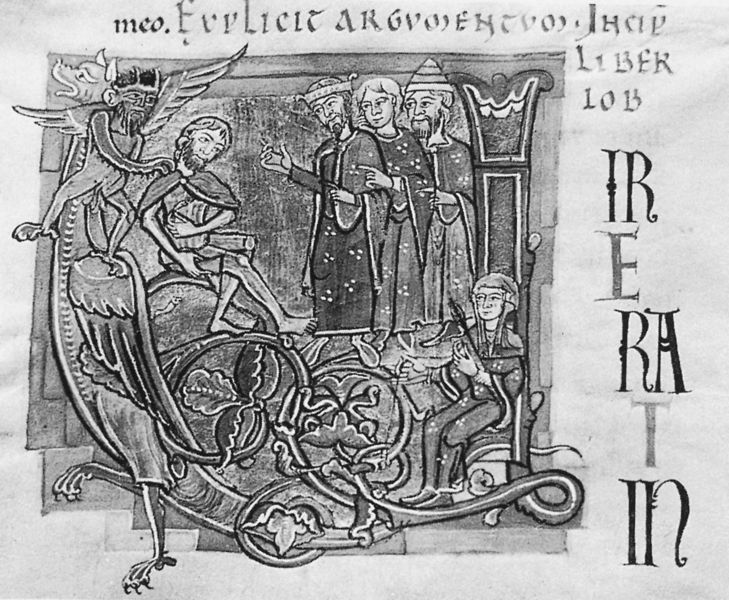
Titel: Bibel von St. Bénigne
Institution: Dijon, Bibliothèque Municipale
Schlagwörter: blätter, flügel, hand, mann, vogel, weiß, menschen, blumen, frau, hut, männer, schwarz, zeichnung, malerei, bibel, zweige, gewand, blatt, gesang, musik, krone, ranken, schrift, sitz, fahne, könig, thron, ornamente, zeigen, buch, schwarzweiß, text, buchstabe, krallen, dämon, verführung, jesus, teufel, mittelalter, greif, mönche, hörner, luzifer, ikone, handschrift, latein, initial, buchillustration, buchmalerei, morgenland, evangelium, evangelien, drei könige, hiob, iob, reanissance, gesangh, buch hiob